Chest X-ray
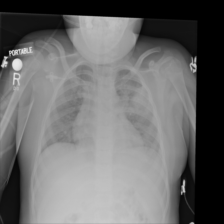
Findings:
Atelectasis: negative
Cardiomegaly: negative
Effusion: negative
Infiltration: positive
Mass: positive
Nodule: negative
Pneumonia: negative
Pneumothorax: negative
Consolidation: negative
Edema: negative
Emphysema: negative
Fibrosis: negative
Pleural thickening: negative
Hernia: negative